Question: I created my own subclass of UINavigationBar in order to enable custom background that is taller than 44pxs.
I did it by overriding these two methods:
'''
-(void) drawRect:(CGRect)rect
{
[self.backgroundImage drawInRect:CGRectMake(0, 0, self.backgroundImage.size.width, self.backgroundImage.size.height)];
}
- (CGSize)sizeThatFits:(CGSize)size
{
CGRect frame = [UIScreen mainScreen].applicationFrame;
CGSize newSize = CGSizeMake(frame.size.width , self.backgroundImage.size.height);
return newSize;
}
'''
And this is the result:

Now, my problem as you can see is that all the UIBarButtonItem's (and the titleView) are placed at the bottom of the navigation bar.
I would like them to be pinned to the top of the bar (with some padding of course).
What to I need to override to achieve that?
Thanks!
This is the solution that I used:
'''
-(void) layoutSubviews
{
[super layoutSubviews];
for (UIView *view in self.subviews)
{
CGRect frame = view.frame;
frame.origin.y = 5;
view.frame = frame;
}
}
'''
Does the trick for idle state, still have some weird behavior on push and pop items.
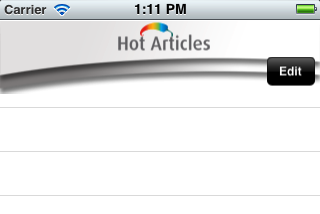
Answer: Try to override 'layoutSubviews': call '[super layoutSubviews]' inside and then reposition the items.